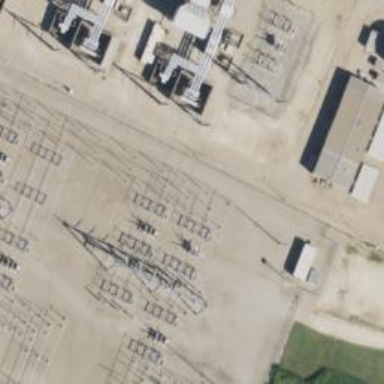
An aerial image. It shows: Switch used for power control.